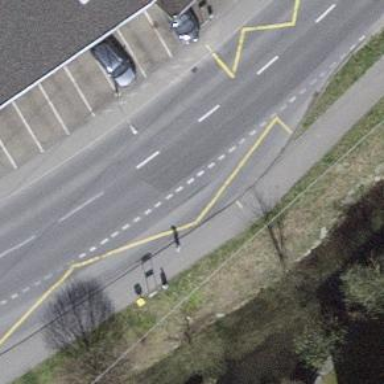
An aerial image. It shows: Bus stop with designated public transport stop position.